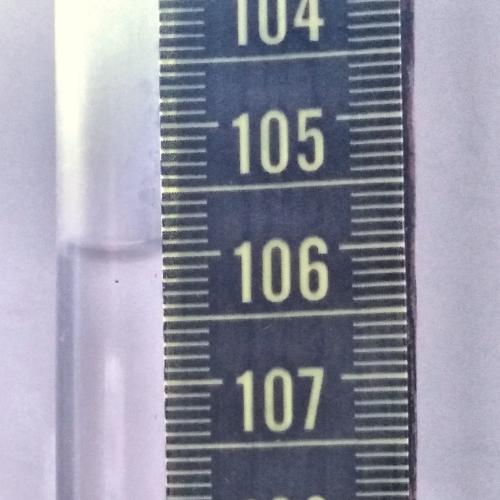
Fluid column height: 105.9 cm